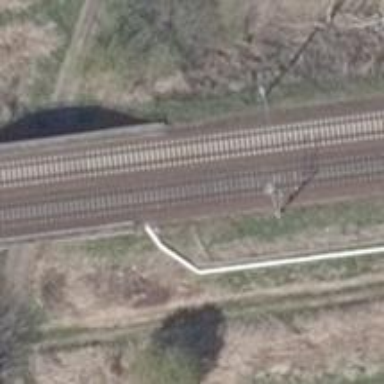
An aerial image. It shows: Bridge over electrified railway with contact line.